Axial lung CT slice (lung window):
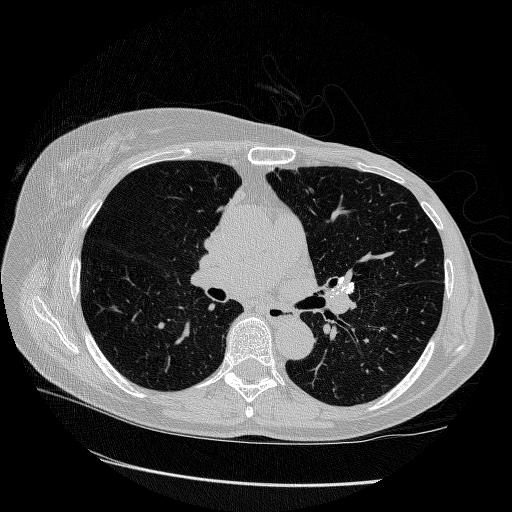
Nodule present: no